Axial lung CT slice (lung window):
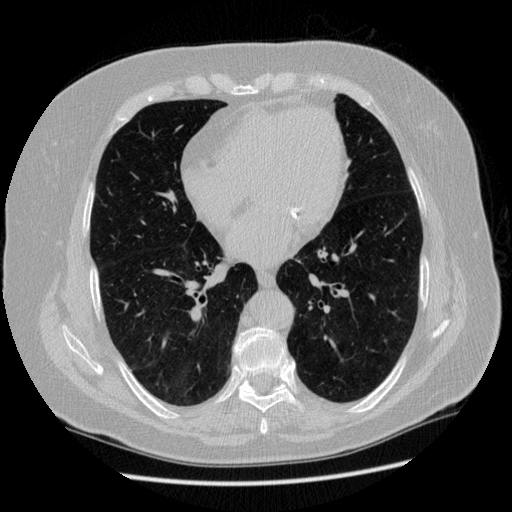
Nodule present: no